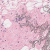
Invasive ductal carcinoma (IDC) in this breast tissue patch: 0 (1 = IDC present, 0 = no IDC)